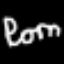
Label: squiggle